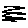
Label: zigzag